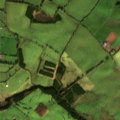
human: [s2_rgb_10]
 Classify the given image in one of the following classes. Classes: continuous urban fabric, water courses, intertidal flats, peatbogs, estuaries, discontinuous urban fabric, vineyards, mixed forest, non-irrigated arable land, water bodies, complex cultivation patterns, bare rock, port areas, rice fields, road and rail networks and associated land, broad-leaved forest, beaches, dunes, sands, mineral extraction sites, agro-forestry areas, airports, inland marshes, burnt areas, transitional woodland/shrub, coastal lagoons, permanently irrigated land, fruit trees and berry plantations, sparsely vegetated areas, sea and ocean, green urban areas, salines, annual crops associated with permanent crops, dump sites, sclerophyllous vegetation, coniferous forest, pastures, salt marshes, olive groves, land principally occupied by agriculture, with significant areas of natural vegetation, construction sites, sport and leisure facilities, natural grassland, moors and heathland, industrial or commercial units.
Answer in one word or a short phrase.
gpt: pastures